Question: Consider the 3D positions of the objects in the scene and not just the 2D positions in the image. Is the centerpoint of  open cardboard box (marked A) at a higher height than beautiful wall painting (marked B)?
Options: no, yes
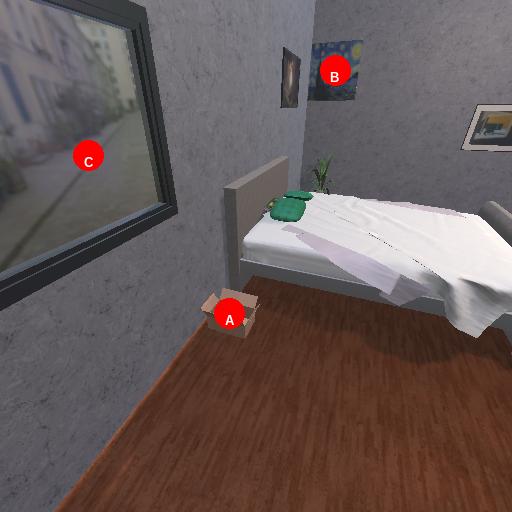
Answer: no